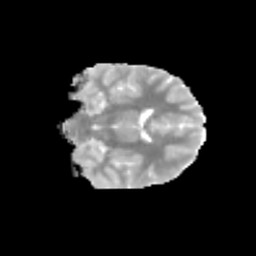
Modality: MD
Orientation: coronal
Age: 11
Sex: female
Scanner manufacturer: siemens
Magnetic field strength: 3 T
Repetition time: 3.8 s
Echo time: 0.07 s